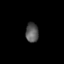
Tissue: skin
Cell type: Epithelial cells
Senescence score: 0.2255
Nuclear area (px): 245
Mean DAPI intensity: 87.931